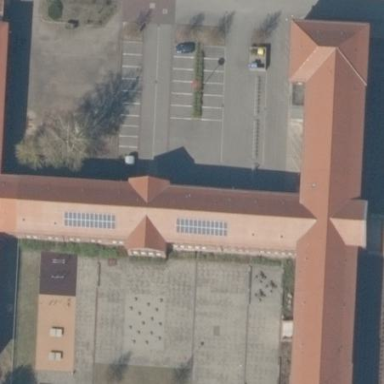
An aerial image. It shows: School building.